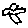
Label: bird